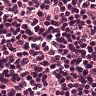
Metastatic tissue present: no